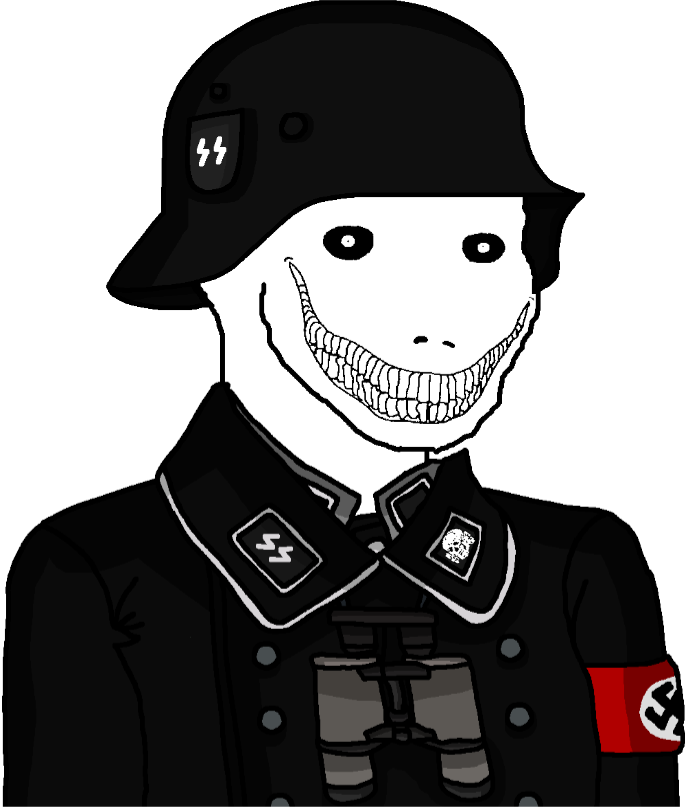
Label: 5_Oomer